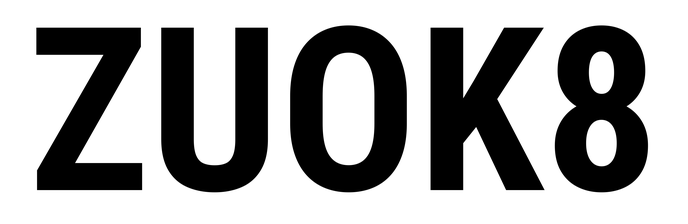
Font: Roboto_Condensed_Bold